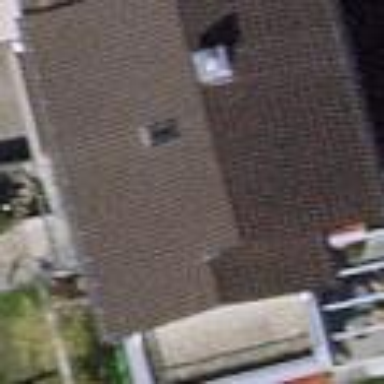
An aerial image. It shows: Semi-detached house.